You are looking at a signal-to-image encoding: consecutive vibration samples arranged as the rows of a grayscale square. Determine the bearing's health state. Answer with exactly one of: normal, inner_race, outer_race, ball.
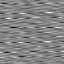
Answer: inner_race